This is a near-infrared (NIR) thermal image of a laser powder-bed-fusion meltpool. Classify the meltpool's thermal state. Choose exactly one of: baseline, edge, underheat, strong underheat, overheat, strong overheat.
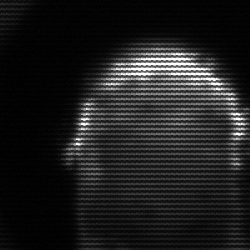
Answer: baseline